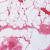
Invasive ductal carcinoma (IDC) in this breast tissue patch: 0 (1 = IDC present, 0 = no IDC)